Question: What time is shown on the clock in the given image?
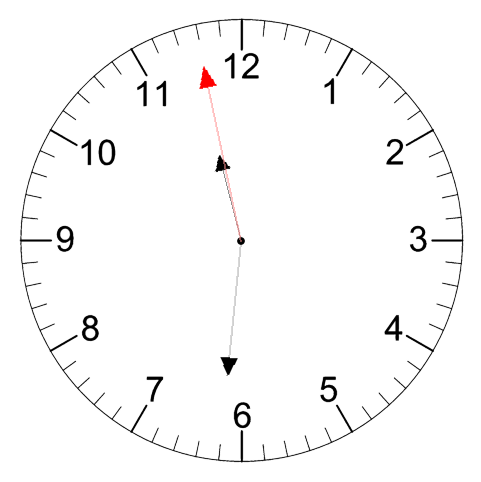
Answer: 11:30:58